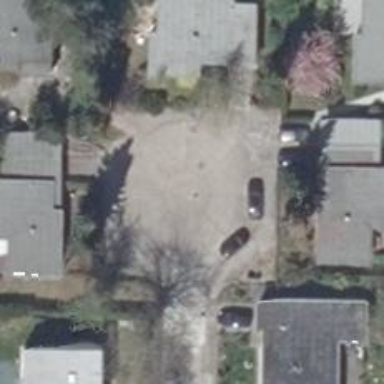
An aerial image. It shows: Alley road with concrete plates surface.